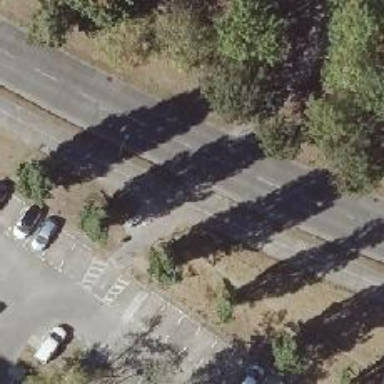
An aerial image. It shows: Unmarked footway crossing with traffic island.